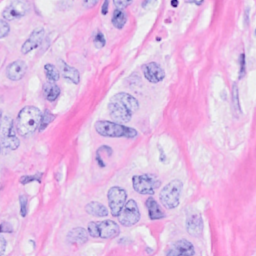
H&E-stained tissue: Breast